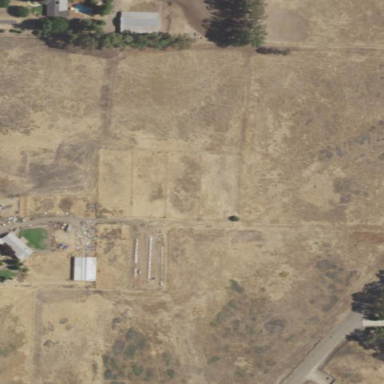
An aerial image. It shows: Farm with agricultural properties.